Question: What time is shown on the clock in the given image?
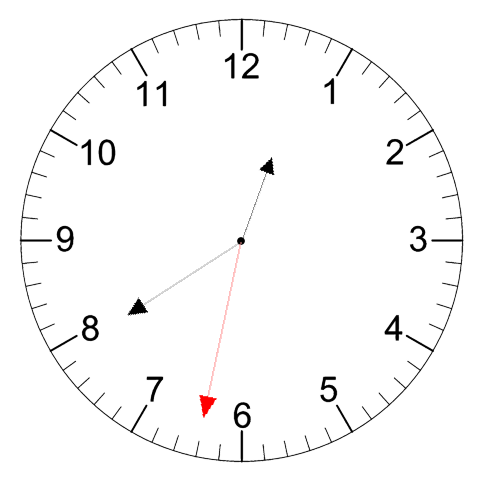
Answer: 12:39:32